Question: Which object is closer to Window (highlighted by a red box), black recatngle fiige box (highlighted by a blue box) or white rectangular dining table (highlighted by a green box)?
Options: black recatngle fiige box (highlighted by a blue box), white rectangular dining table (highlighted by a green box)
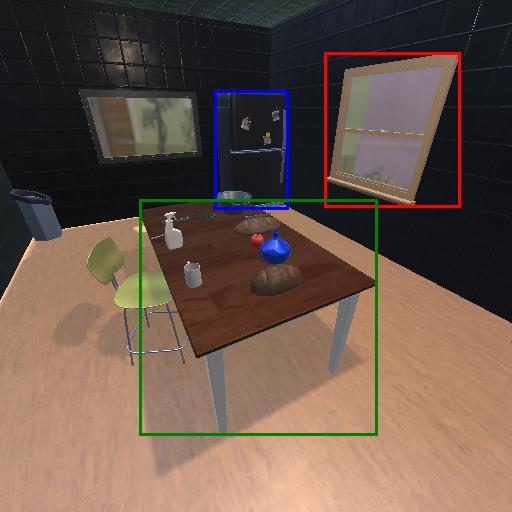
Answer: black recatngle fiige box (highlighted by a blue box)